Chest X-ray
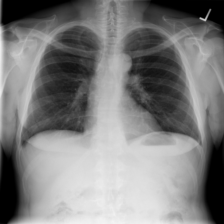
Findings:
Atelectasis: negative
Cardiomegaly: negative
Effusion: negative
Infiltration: negative
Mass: negative
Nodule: negative
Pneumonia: negative
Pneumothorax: negative
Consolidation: negative
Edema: negative
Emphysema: negative
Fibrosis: negative
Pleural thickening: negative
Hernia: negative